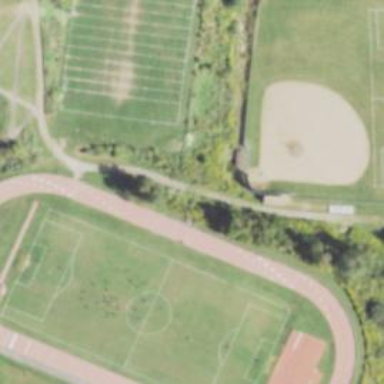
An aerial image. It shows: Track in leisure land.